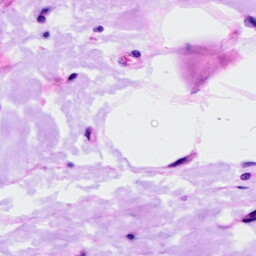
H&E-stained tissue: Ovarian